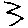
Label: zigzag